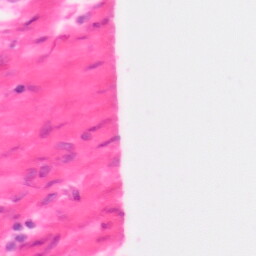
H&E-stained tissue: Colon